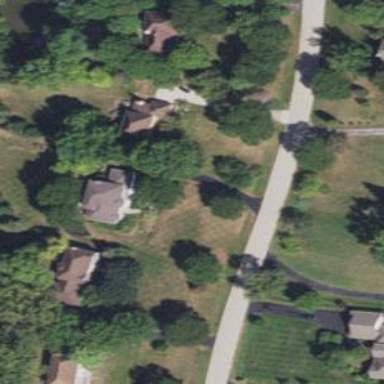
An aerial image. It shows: Driveway.